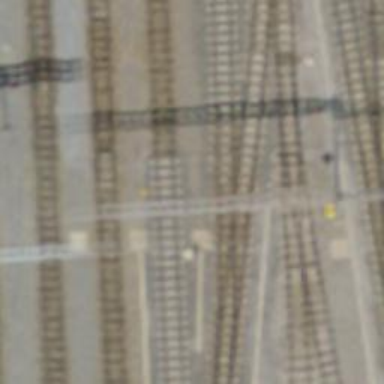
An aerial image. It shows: Narrow-gauge railway with single track running through yard. The railway is electrified with contact line.